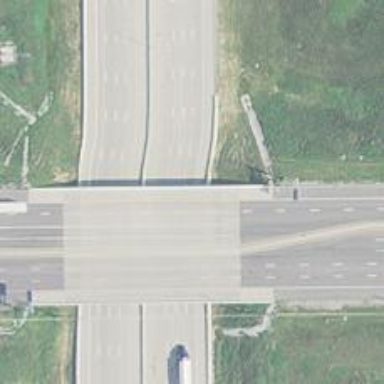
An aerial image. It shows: Bridge for trunk highway with expressway access.